Question: My custom function is following:
'''
func mockDictionaryForLocation() -> [String: AnyObject] {
let dictionary = [
"id" = "1234", //here I have an error from the title, why?
"working_type" = "open_for_selected",
"min_order_price" = 15,
"specialization_breakfasts" = 1,
"specialization_confectioneries" = 1,
"specialization_dinners" = 0
]
return dictionary
}
'''

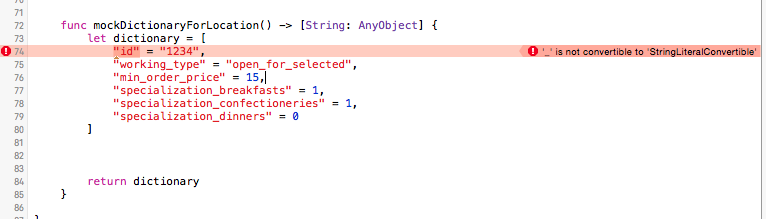
Answer: You need to use colons instead of equals:
'''
func mockDictionaryForLocation() -> [String: AnyObject] {
let dictionary = [
"id": "1234",
"working_type": "open_for_selected",
"min_order_price": 15,
"specialization_breakfasts": 1,
"specialization_confectioneries": 1,
"specialization_dinners": 0
]
return dictionary
}
'''